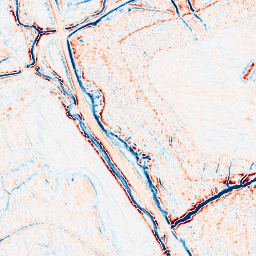
Category: edge_preserving
Decomposition family: bilateral
Decomposition parameters: d: 9
sigma_color: 100
sigma_space: 150
Upsampling method: bspline
Upsampling parameters: scale: 8
Upsampling scale: 8